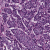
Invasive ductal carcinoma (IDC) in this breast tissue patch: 0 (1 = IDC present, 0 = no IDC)